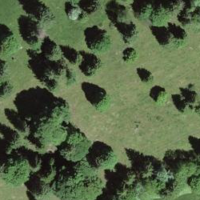
EUNIS habitat code: 24
Species observed at this site:
Lathyrus vernus